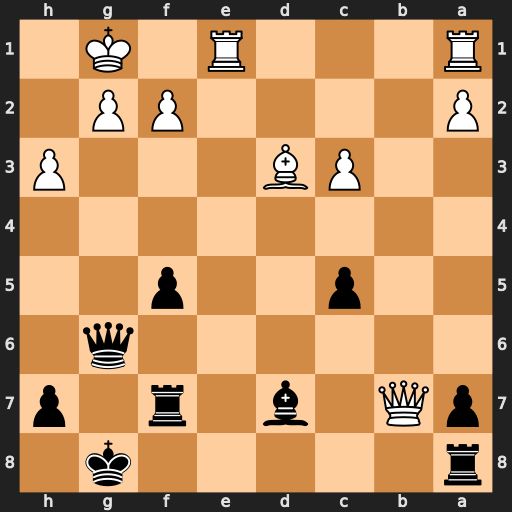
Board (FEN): r5k1/pQ1b1r1p/6q1/2p2p2/8/2PB3P/P4PP1/R3R1K1
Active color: b
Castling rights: -
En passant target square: -
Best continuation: Bc6 Qxc6 Qxc6